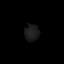
Tissue: skin
Cell type: Epithelial cells
Senescence score: 0.2774
Nuclear area (px): 228
Mean DAPI intensity: 27.939